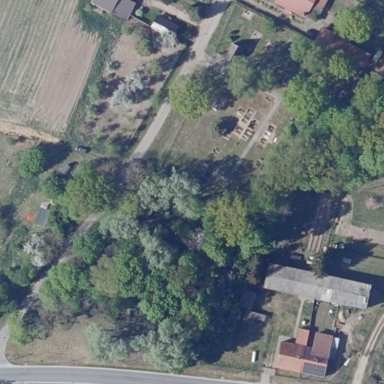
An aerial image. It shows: Graveyard.